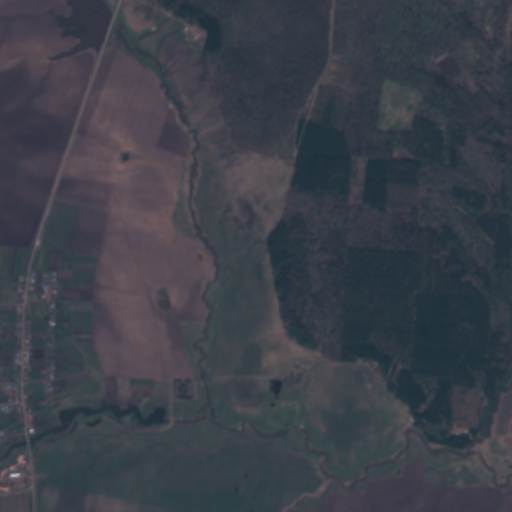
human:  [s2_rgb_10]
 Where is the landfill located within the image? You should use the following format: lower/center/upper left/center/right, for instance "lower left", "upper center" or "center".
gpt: The landfill is located in the lower center of the image.
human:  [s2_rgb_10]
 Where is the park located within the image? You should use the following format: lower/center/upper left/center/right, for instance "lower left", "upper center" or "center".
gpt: The park is located in the lower center of the image.
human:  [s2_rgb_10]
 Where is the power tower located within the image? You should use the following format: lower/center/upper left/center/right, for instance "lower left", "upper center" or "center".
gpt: The power tower is located in the upper left of the image.
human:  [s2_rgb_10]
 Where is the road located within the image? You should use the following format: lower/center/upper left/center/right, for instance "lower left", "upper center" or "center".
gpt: There is no road in the image.